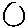
Label: circle